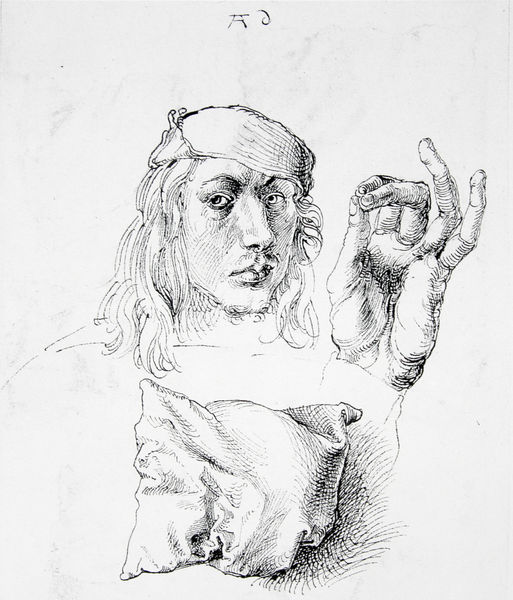
Titel: Selbstportrait im Alter von 22
Künstler: Albrecht Dürer
Standort: New York
Institution: The Metropolitan Museum of Art
Schlagwörter: feder, hand, kopf, mann, schatten, weiß, daumen, finger, geste, grau, haar, hell, hut, mund, nase, schwarz, skizze, zeichnung, blick, tuch, bart, jung, kappe, mütze, augen, falten, gesicht, lang, mensch, ärmel, portrait, porträt, auge, haare, lange haare, stoff, kinn, lippen, locken, kopfbedeckung, wangen, papier, studie, übung, grafik, graphik, linien, kissen, karikatur, kopftuch, zeigefinger, pupillen, maler, faltenwurf, dreiviertelansicht, ad, junge, striche, betrachter, knabe, monogramm, schraffur, selbstbildnis, schraffiert, bleistift, gestik, entwurf, kohlezeichnung, masnn, nasenloch, tinte, übungen, initialien, jüngling, selbstportrait, manierismus, binde, dürer, skizzen, kupferstich, kopfbinde, kranke, berührung, individuell, augenblick, pinakothek, schwrzweiß, albrecht, schwraz, frühwerk, bleistft, haarlocken, flaum, fingernagel, alfred, zeichnunng, innenfläche, renaissancekünstler, riesige hand, überlange glieder